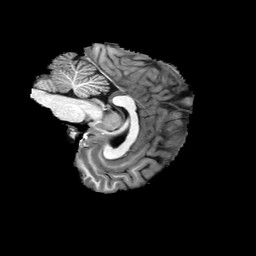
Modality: T1w
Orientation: sagittal
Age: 25
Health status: healthy
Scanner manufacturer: philips
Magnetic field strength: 3 T
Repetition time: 0.007863 s
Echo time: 0.003622 s